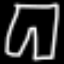
Label: pants